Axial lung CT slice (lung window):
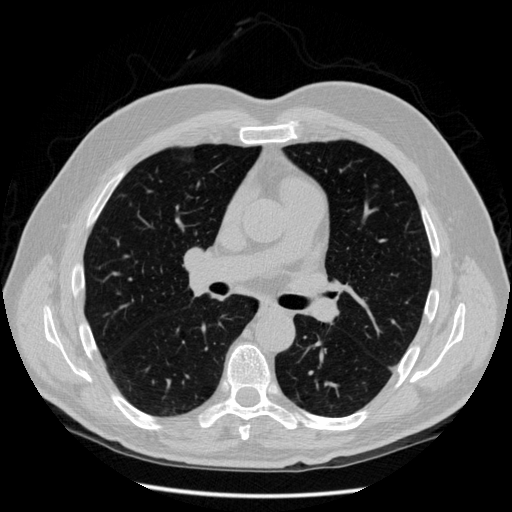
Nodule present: no